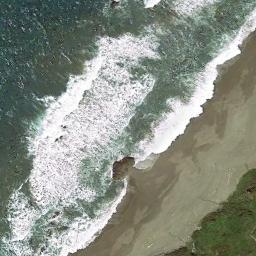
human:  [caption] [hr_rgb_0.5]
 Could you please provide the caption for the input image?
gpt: The beach is composed of deep green seawater and a yellow coast with dense green plants .

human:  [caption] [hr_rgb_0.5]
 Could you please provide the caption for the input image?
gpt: There is little vegetation on the beach .

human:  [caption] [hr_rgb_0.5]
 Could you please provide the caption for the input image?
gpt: The green oceans and wet beach and grass .

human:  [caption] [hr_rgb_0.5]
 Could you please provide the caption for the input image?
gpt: The beach with brown sand and the land next to the beach is covered with some green plants .

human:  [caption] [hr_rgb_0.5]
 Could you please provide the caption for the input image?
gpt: The grass is beside the beach .